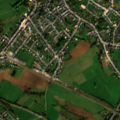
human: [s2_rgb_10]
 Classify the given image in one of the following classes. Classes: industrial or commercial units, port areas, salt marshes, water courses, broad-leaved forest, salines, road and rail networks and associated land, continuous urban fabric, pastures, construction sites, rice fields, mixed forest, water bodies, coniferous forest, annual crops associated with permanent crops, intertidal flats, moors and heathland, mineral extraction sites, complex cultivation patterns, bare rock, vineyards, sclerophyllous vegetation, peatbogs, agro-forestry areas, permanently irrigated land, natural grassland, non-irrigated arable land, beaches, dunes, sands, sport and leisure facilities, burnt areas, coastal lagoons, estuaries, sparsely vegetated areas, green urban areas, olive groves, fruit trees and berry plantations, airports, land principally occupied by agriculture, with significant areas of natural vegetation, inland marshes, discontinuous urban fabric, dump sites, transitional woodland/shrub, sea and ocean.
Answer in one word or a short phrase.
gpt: discontinuous urban fabric, industrial or commercial units, pastures, complex cultivation patterns